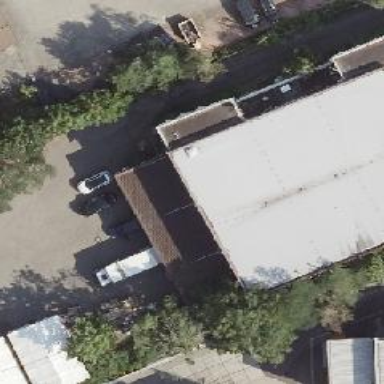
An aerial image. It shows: Wholesale shop.